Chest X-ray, AP view. Patient: 42 years old, sex M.
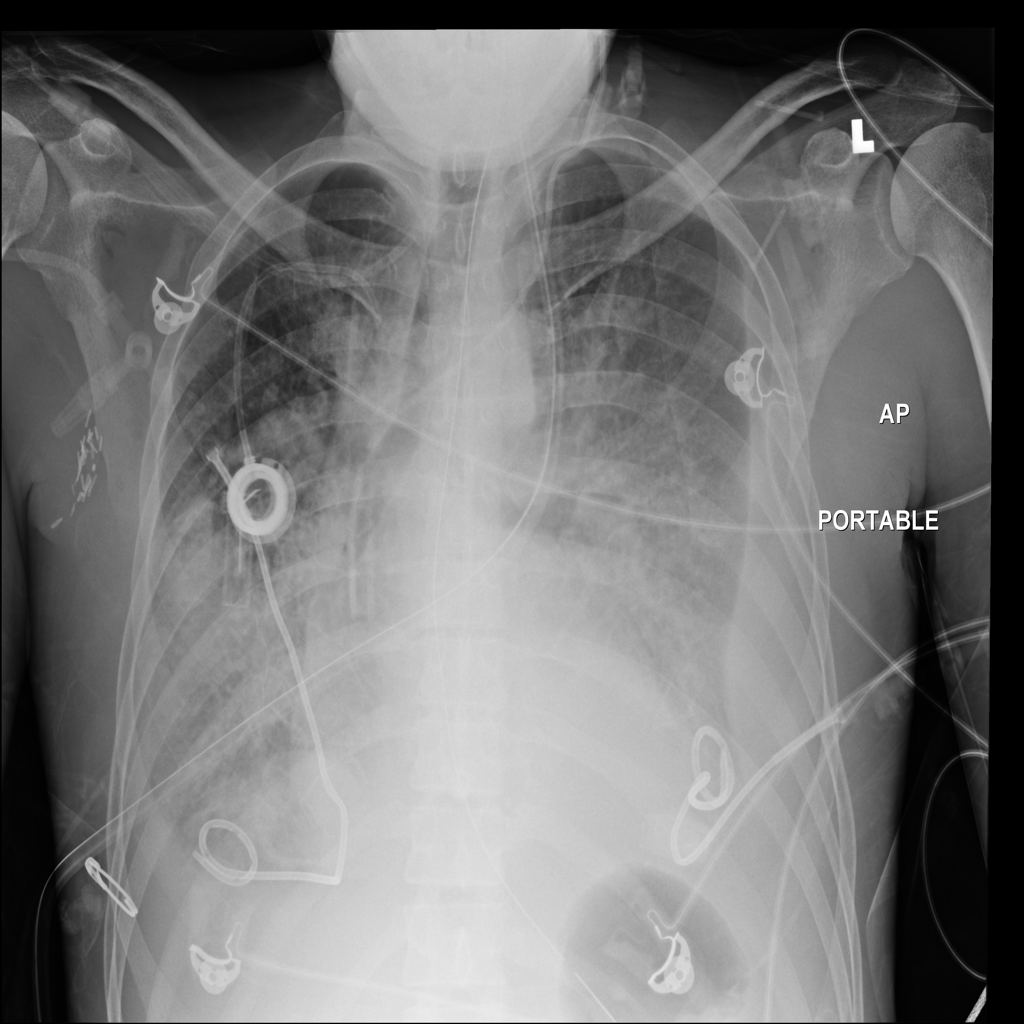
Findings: Infiltration